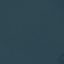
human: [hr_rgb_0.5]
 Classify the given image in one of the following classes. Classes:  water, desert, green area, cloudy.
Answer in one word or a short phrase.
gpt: water